Field crop: maize
Growth stage: 1
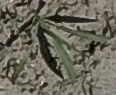
Species: sorghum